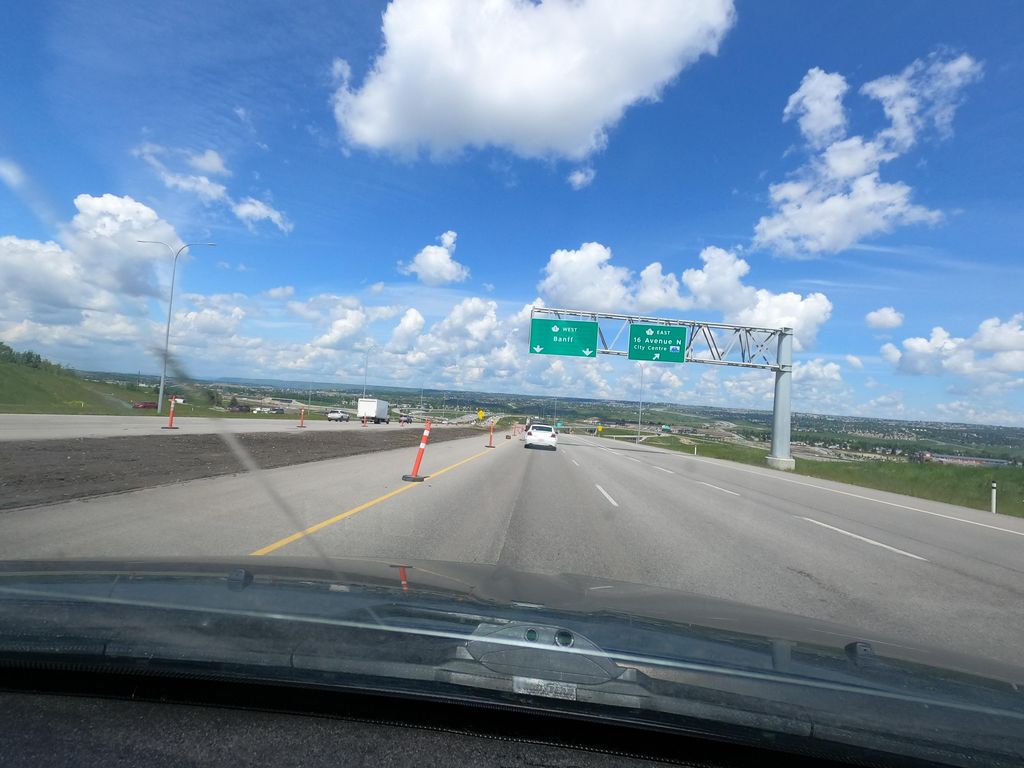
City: calgary